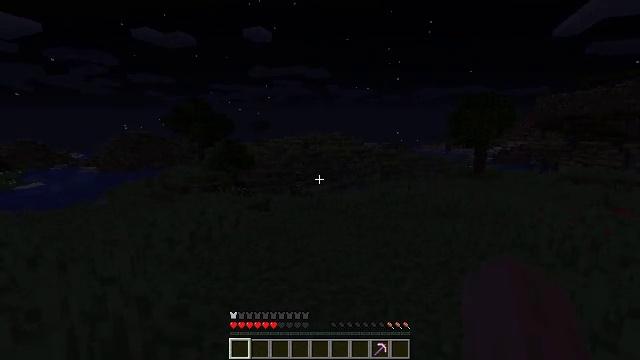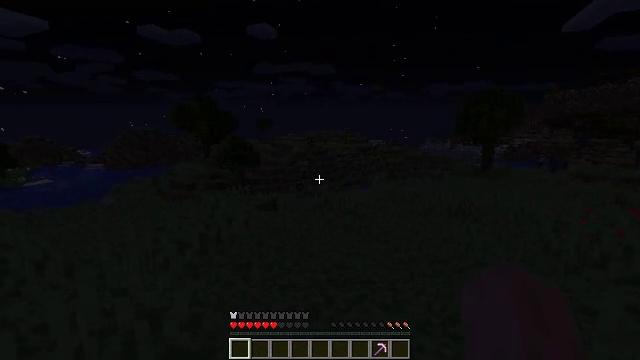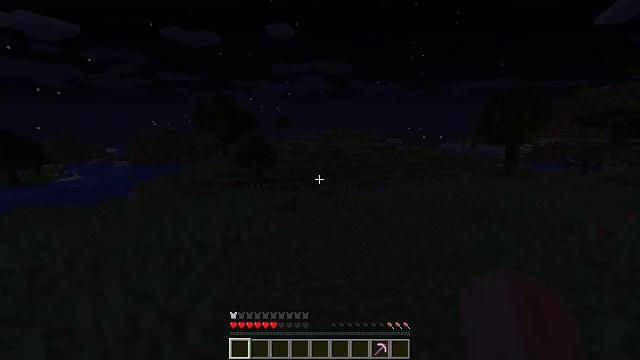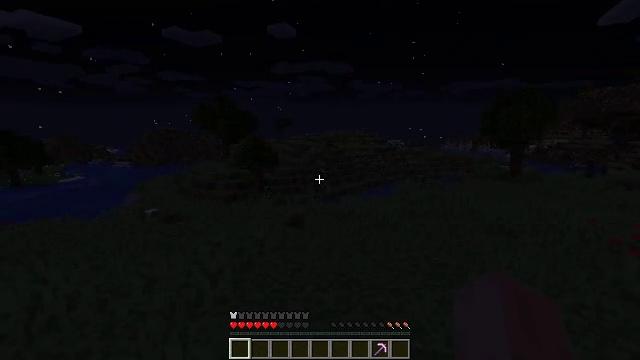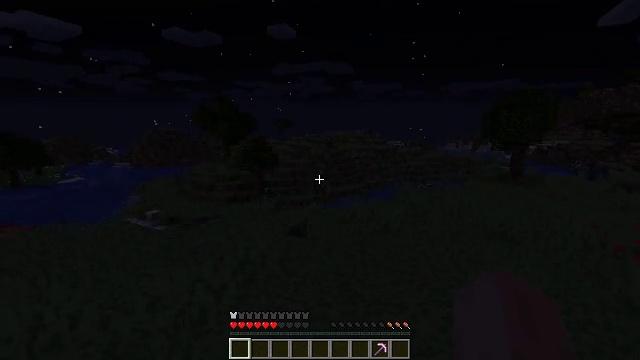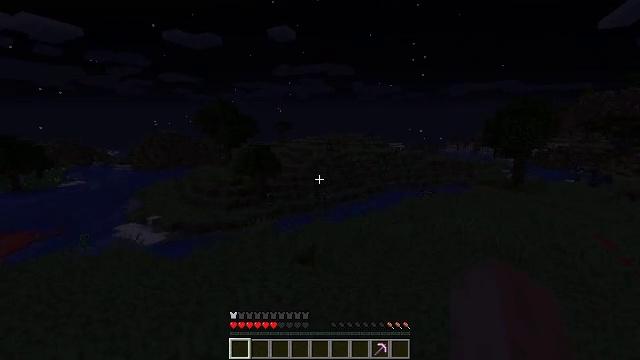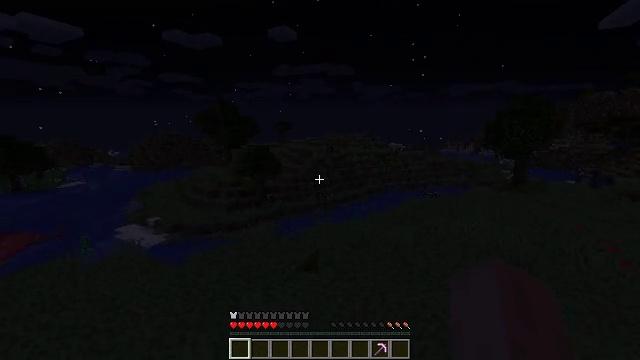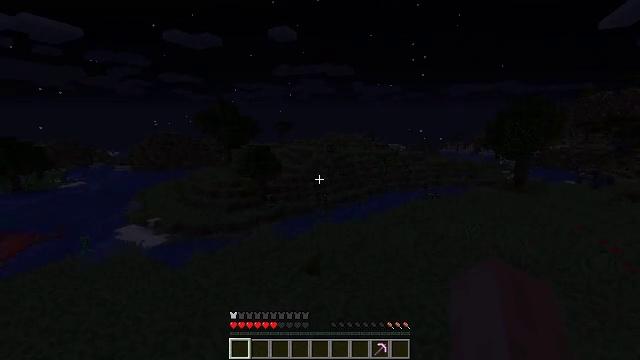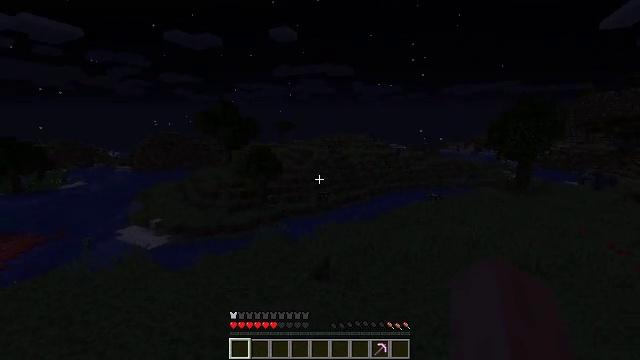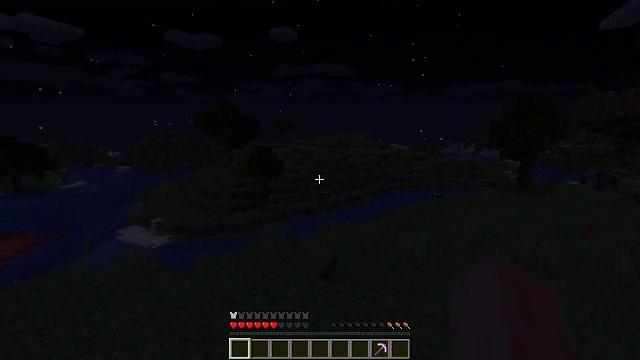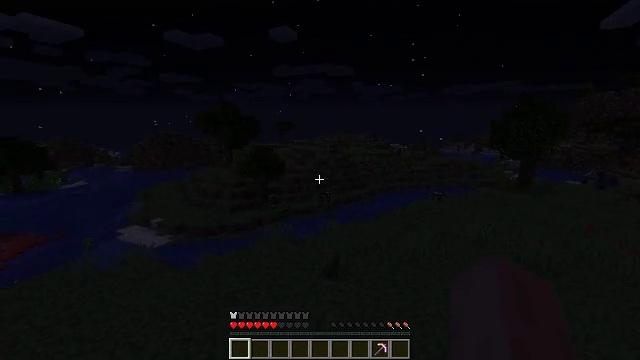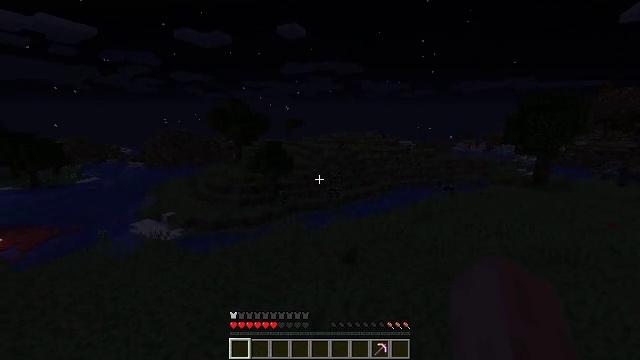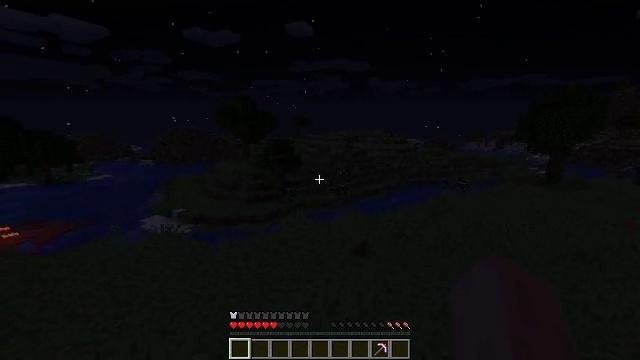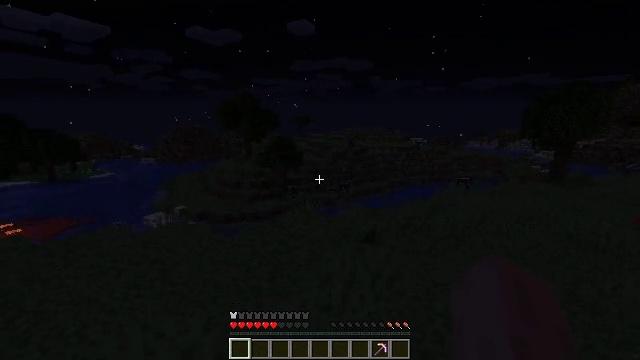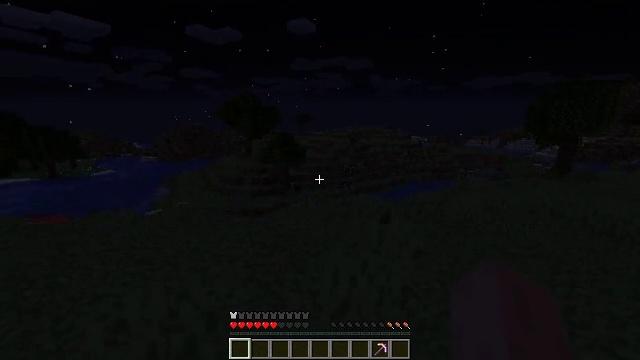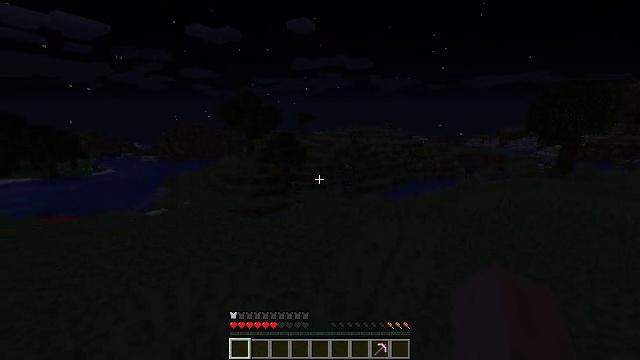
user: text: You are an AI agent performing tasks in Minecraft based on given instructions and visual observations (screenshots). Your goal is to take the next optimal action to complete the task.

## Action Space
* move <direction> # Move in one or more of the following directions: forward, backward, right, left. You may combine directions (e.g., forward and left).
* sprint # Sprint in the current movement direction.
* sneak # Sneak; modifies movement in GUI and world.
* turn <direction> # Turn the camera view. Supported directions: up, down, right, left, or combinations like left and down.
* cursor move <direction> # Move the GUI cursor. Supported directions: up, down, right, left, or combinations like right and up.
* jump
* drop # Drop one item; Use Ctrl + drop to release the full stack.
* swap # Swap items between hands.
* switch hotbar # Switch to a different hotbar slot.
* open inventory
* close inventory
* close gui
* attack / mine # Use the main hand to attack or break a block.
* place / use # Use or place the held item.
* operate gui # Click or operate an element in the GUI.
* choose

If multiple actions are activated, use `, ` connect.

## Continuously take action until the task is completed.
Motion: motion action
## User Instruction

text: Harvest grass block to clear the area.
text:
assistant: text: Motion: move forward and move left
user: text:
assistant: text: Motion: move forward and move left, turn left
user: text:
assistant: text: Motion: move forward and move left, jump
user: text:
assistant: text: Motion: move left, jump
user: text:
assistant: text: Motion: move left, jump
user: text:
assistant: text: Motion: move left
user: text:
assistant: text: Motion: move left
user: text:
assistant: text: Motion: move left
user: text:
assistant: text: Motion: move left
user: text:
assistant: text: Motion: move left
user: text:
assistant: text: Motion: move left, turn left
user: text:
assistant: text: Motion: move left, turn left
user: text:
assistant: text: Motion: move left
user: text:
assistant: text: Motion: move left
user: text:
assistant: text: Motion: move left
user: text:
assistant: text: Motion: move left, turn left
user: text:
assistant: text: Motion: move left, turn left
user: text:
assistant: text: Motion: move forward and move left, turn left
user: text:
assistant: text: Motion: move forward and move left, turn left
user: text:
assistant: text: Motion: move forward and move left, turn left and down
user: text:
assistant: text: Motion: move forward and move left, turn left and down
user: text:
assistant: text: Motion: move forward and move left, turn left and down
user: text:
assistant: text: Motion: move forward and move left, turn left and down
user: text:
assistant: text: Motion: move forward and move left, turn left and down
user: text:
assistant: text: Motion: move forward and move left, turn left and down
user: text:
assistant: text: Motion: move forward and move left, turn left
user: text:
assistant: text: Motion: move forward and move left, turn left and down
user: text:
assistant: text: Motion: move forward and move left, turn left
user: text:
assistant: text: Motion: move forward and move left, turn left
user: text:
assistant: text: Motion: move forward and move left, turn left